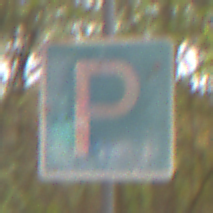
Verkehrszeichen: Parken
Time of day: Midday
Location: Outdoor (Nature)
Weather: Overcast
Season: NotSpecified
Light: Natural